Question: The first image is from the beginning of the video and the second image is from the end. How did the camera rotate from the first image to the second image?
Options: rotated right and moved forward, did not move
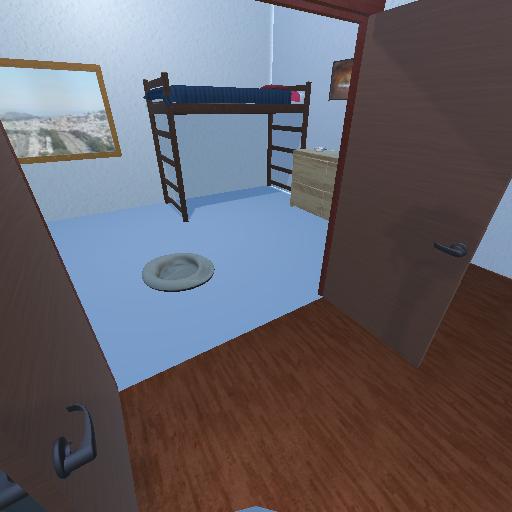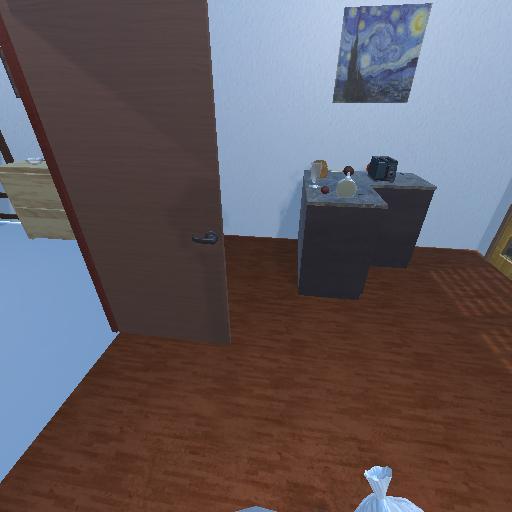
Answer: rotated right and moved forward